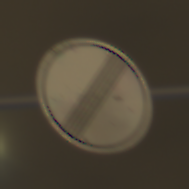
Verkehrszeichen: EndeSaemtlicherBegrenzungen
Umgebung: Outdoor, Urban
Tageszeit: Night
Wetter: Overcast
Licht: Artificial
Jahreszeit: NotSpecified
Kontrast: MediumContrast